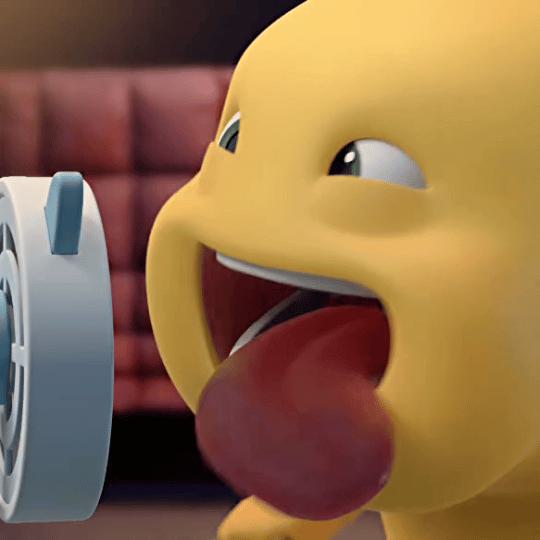
Label: nailong